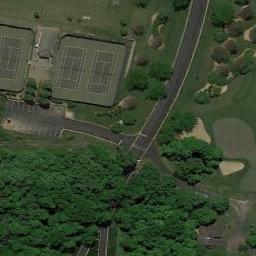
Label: tennis_court